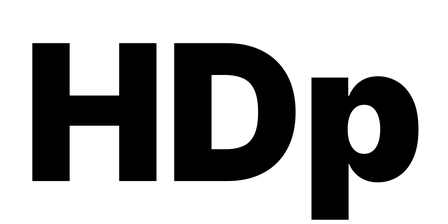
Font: Inter_Black